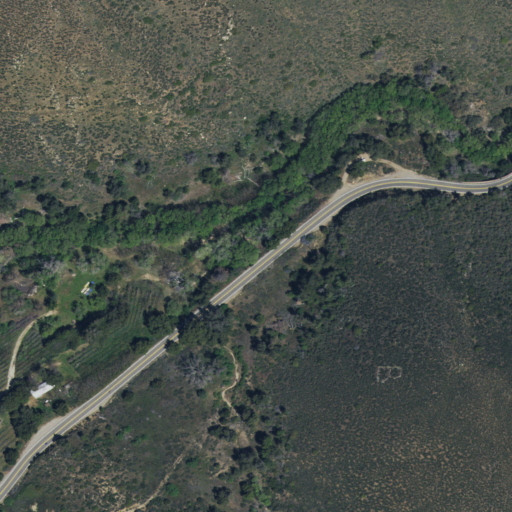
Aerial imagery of valley in California named Banner Canyon containing shrub, woody wetlands, open development, low intensity development, and herbaceous wetlands